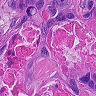
Metastatic tissue present: yes